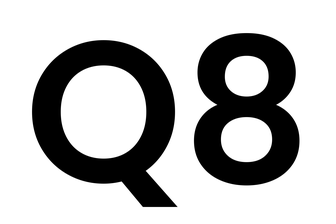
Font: Poppins-SemiBold